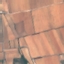
Land use / land cover class: PermanentCrop